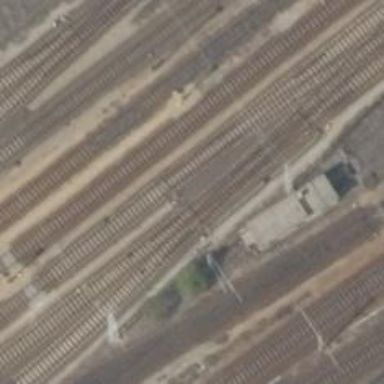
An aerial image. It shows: Railway yard in service.